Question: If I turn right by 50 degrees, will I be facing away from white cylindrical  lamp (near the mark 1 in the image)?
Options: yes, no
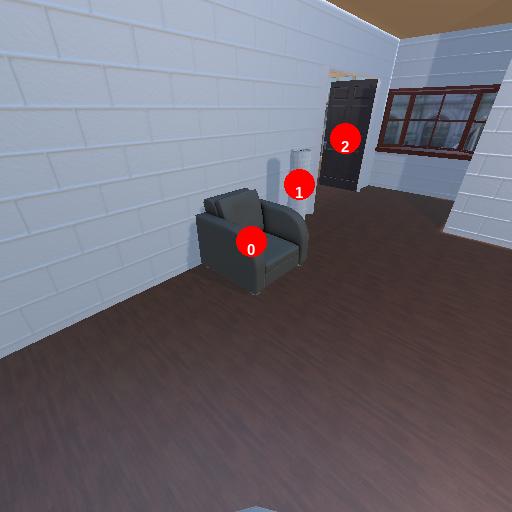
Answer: yes